Question: I'm developing an Lighswitch application in VS2012 with an external SQL Server 2008. I'm using a WCF RIA Service to fetch my data, using these techniques: <URL>.
My main table contains some columns with static data and about 5 columns with foreign keys. The static data columns loads instant but all the foreign properties takes 3-5 secs to load on a screen with ~100 rows. This is not acceptable..

The problem for me is that I don't know where the bottleneck might be. Any ideas where I could start looking? The only thing I could think of so far is that my ADO.NET model uses Lazy Loading, and it does.
All the foreign key properties only has two columns with a PK and some text, so they're not data heavy.
Any help appreciated, thanks!
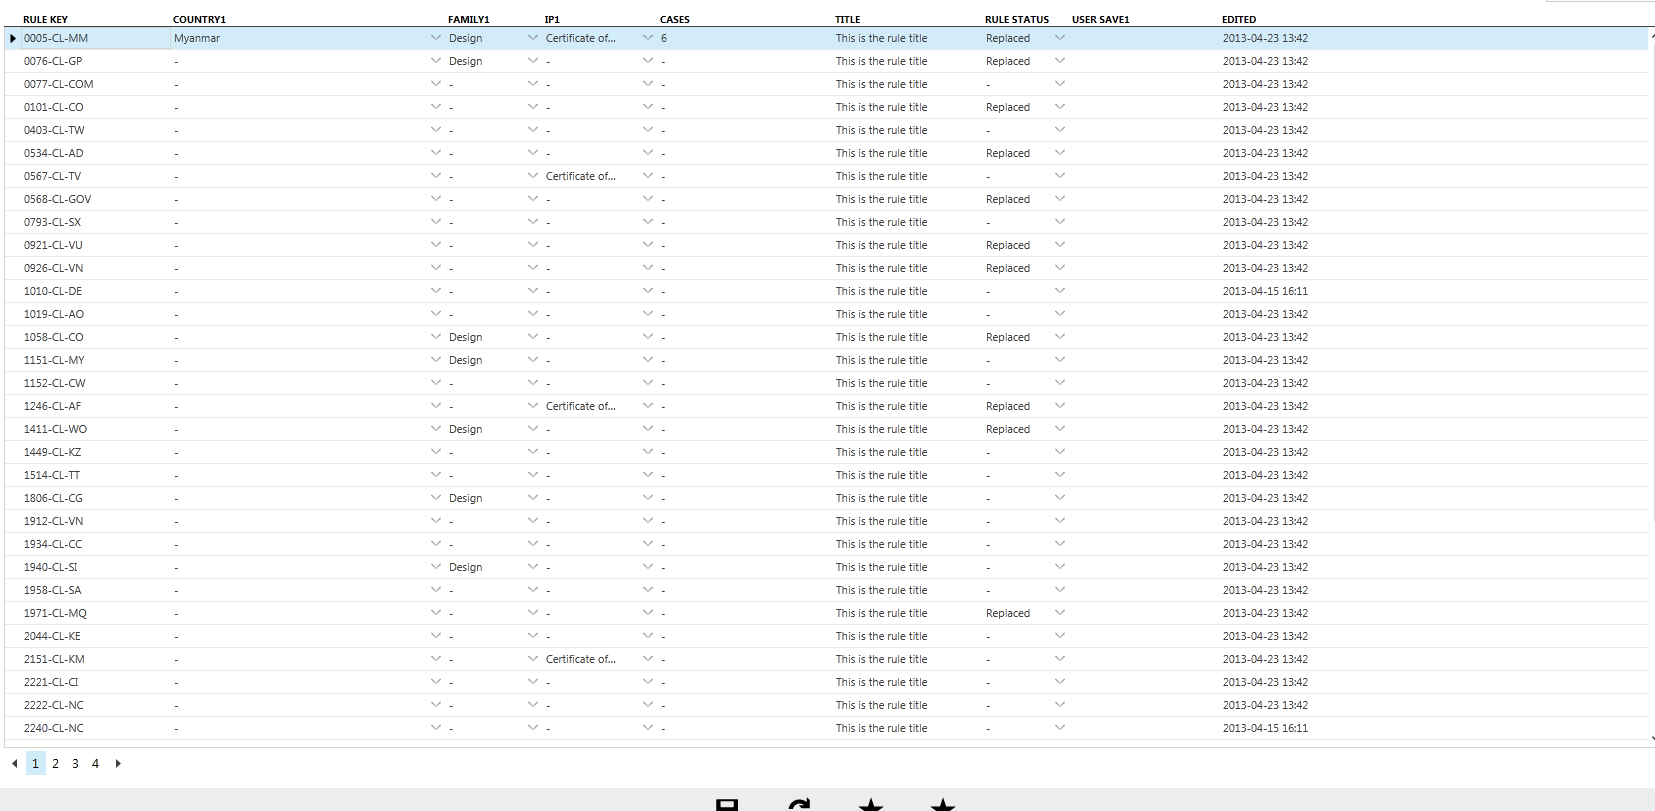
Answer: I don't know if this is the exact answer to your speed problem, but that article you quoted suggests that you add a to the class library containing the .
There's absolutely no reason to generate a data model, as LightSwitch generates one when you attach the external data source (your SQL Server database). You may as well re-use it. An EF data model takes time to construct, so I suppose that using two EF data models could explain the slowness you're experiencing, but it could also be something else entirely.
Have a look at this article (the original RIA Service/LightSwitch article, & still the best), which among several other techniques, Eric will show you how to re-use the data model that LightSwitch creates for your data source.
<URL>
In this article, the RIA service is created to specifically data to display in a chart, but you can do whatever you need to do in it. It doesn't have to aggregate data. I use RIA services with an attached data source (a SQL database) extensively, to provide data for lists, reports, as well as lookup data for combo boxes.